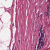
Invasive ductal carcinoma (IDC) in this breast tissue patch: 0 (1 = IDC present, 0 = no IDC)